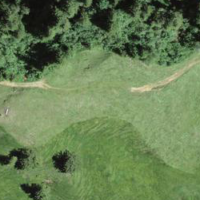
EUNIS habitat code: 24
Species observed at this site:
Sorbus aucuparia